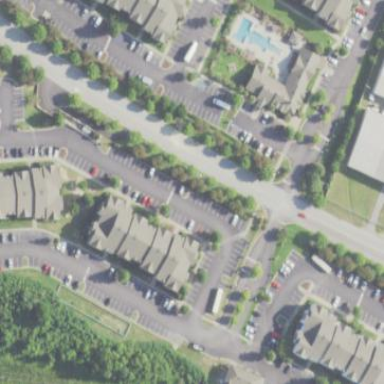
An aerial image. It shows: Parking area.